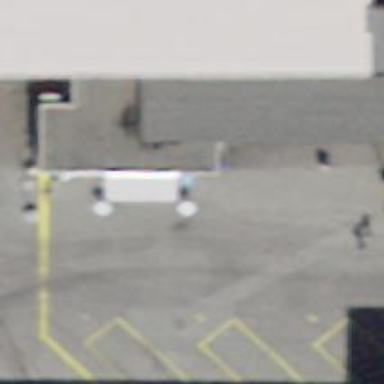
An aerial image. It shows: Kiosk shop.